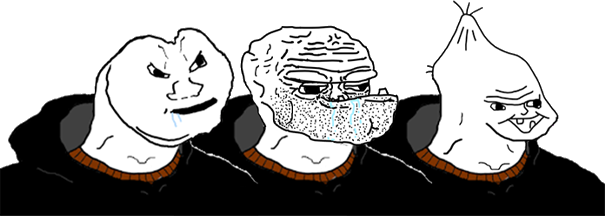
Label: 5_Brainlet